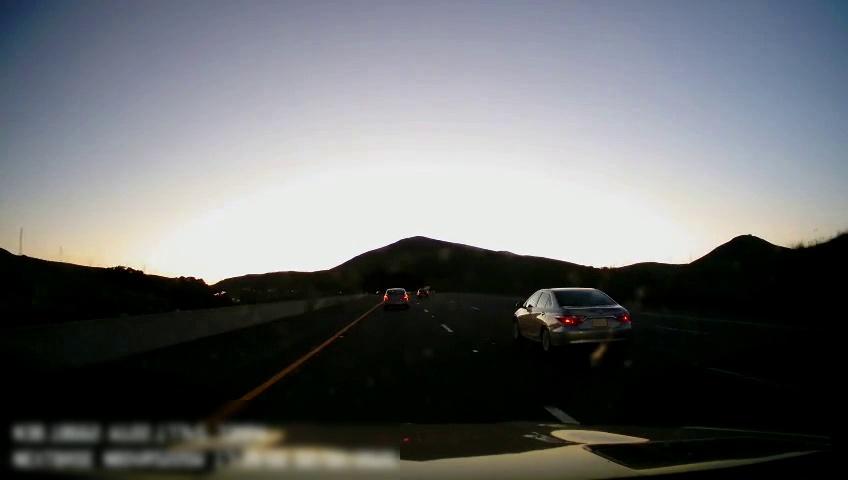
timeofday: Day
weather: Sunny
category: Drivable Space
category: Vehicles | Car
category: Vehicles | Car
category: Vehicles | Car
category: Lanes | Alternate Lane
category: Lanes | Current Lane
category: Lanes | Current Lane
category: Lanes | Alternate Lane
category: Lanes | Alternate Lane